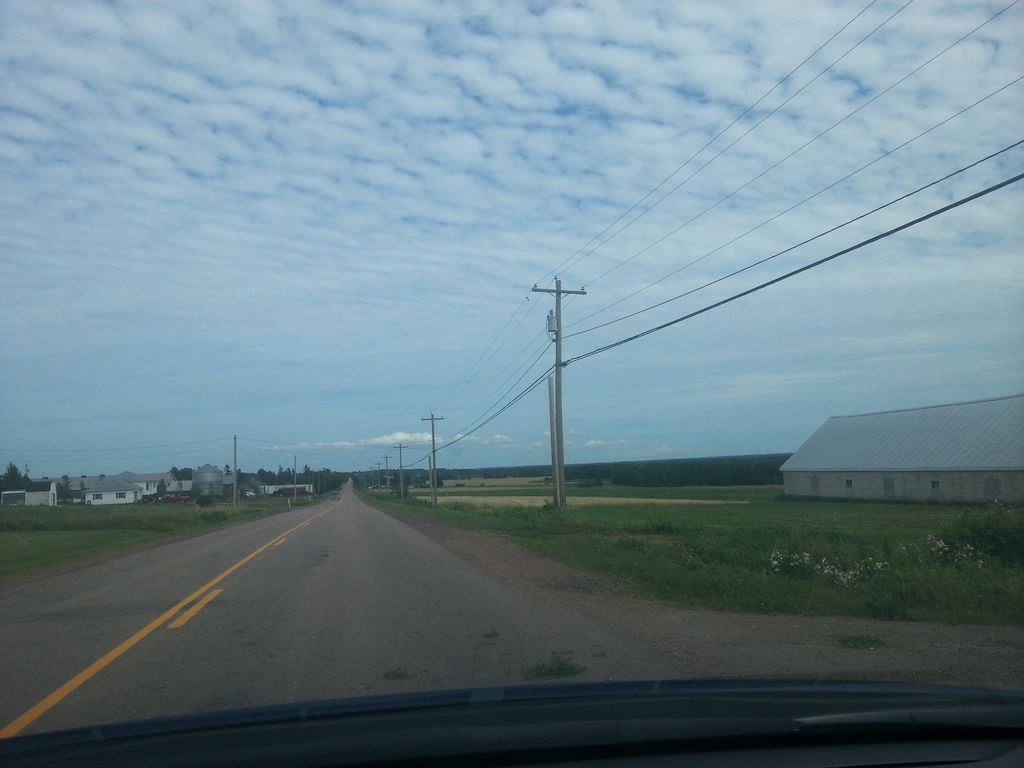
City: charlottetown